Question: I want to log the user out after changing his password, but also want to show them the notification that it has changed.
So in order to do this, I'd like to use a redirect command with a timer of 2-5 seconds.. Sadly I couldn't find it anywhere.
Any help?!
Screenshot:

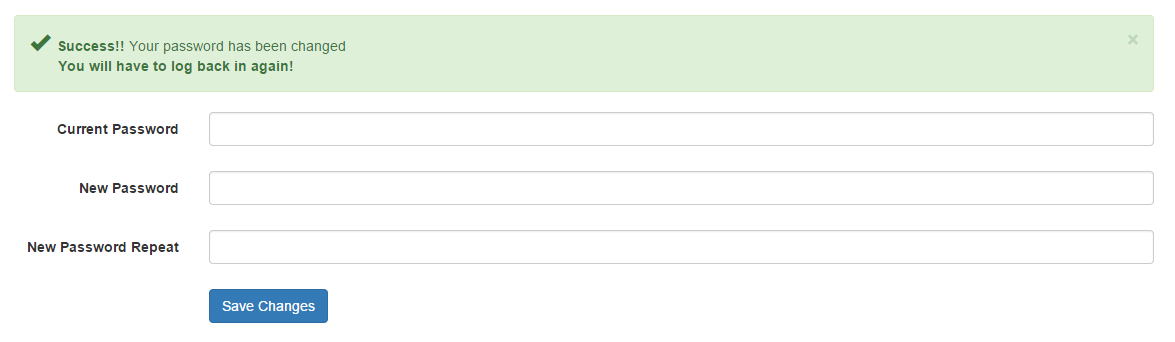
Answer: Simply do as follows. Logout user then send him to login page.
'''
public function actionPasswordChangeFunction()
{
...........
Yii::$app->user->logout();
\Yii::$app->getSession()->setFlash('reLog', 'Password Changed Successfully.');
return $this->redirect(['login_form_path']);
}
'''
On your login page:
'''
<?= Yii::$app->session->getFlash('reLog'); ?>
'''